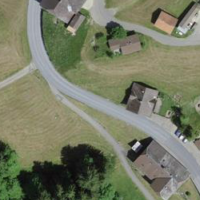
EUNIS habitat code: 24
Species observed at this site:
Alsophila aescularia
Troglodytes troglodytes